Question: I am using the wonderful editor <URL> But they show a list of edit buttons shown below
I want to Change the default alert button which shows when u click on 'Add Url' Tag.
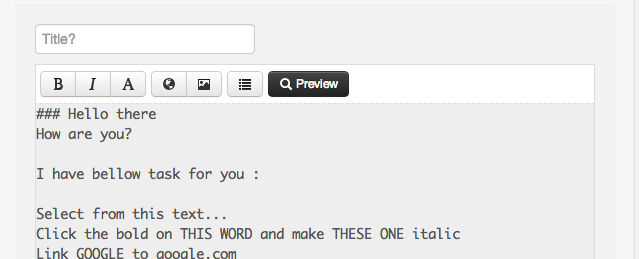
Answer: You can edit this (depending on what you want to do) in line '770' of the 'bootstrap-markdown.js' file.
You will find this block of code there:
'''
name: 'groupLink',
data: [{
name: 'cmdUrl',
title: 'URL/Link',
icon: 'icon icon-globe',
callback: function(e){
// Give [] surround the selection and prepend the link
var chunk, cursor, selected = e.getSelection(), content = e.getContent(), link
if (selected.length == 0) {
// Give extra word
chunk = 'enter link description here'
} else {
chunk = selected.text
}
link = prompt('Insert Hyperlink','http://')
'''
Let us know if this information was helpful.